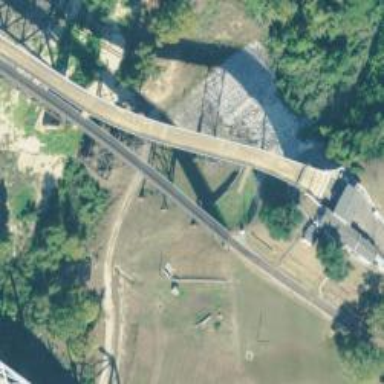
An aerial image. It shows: Service road that includes bridge.